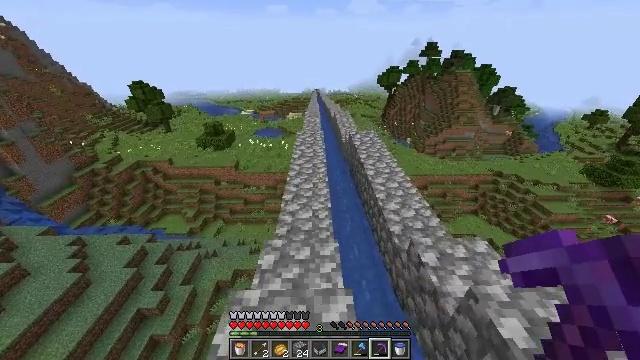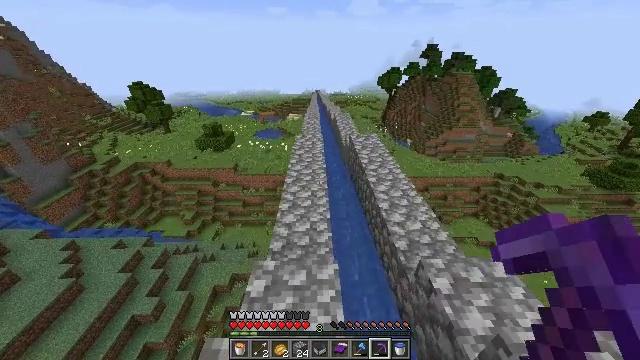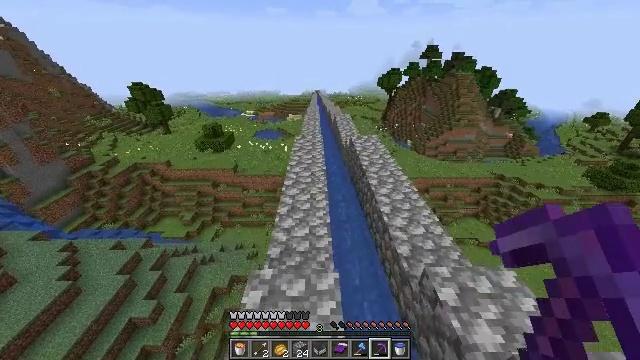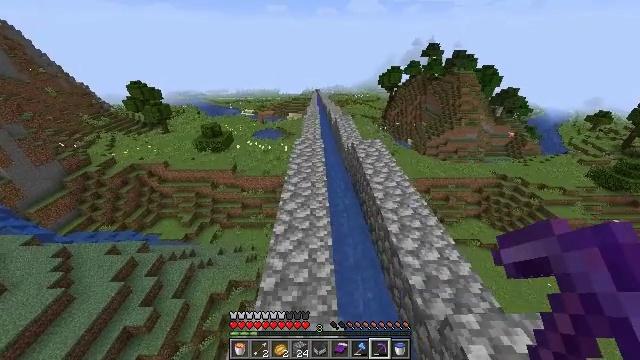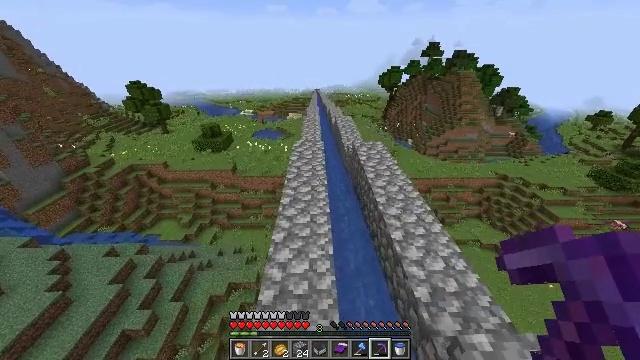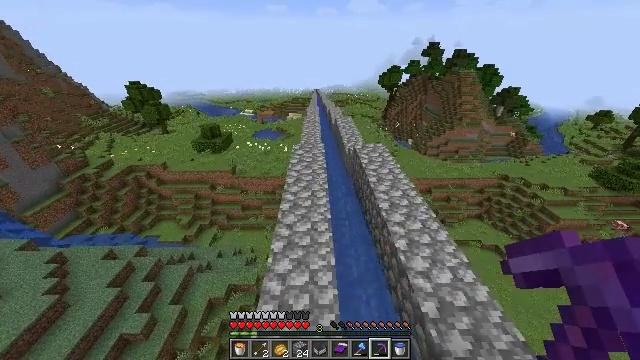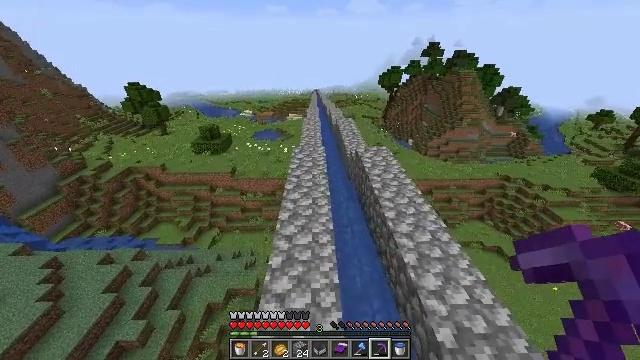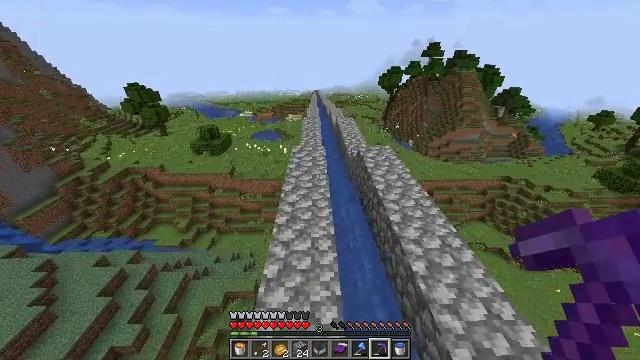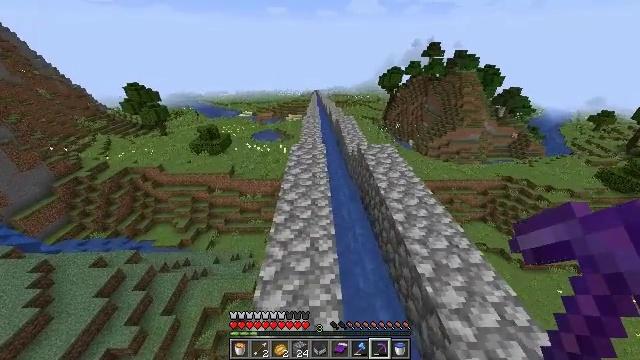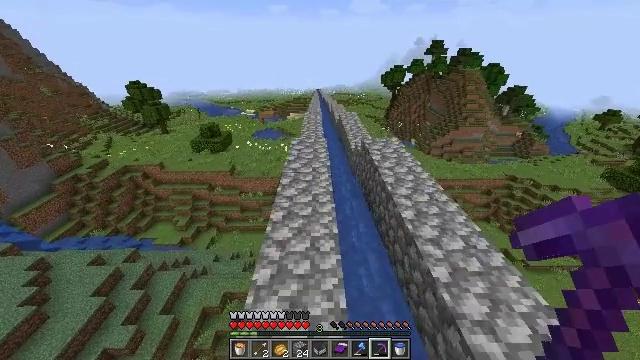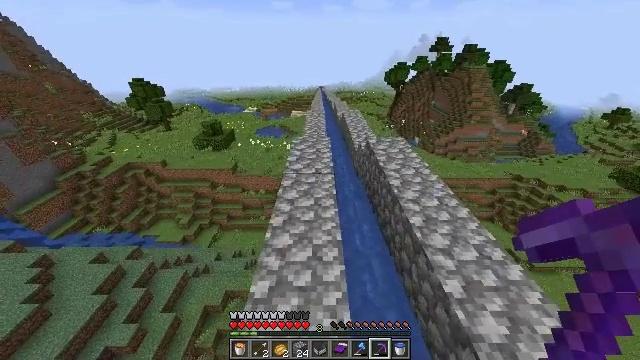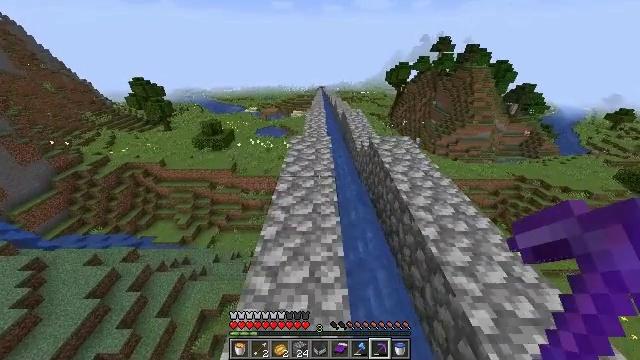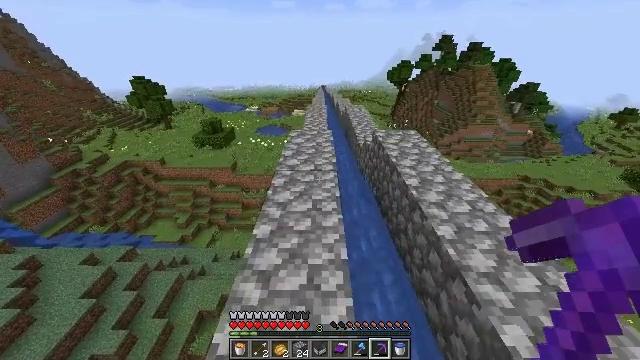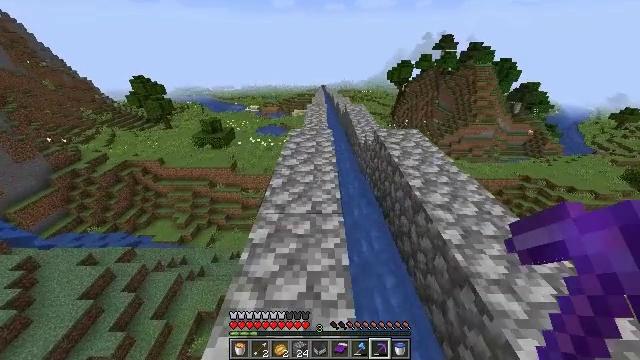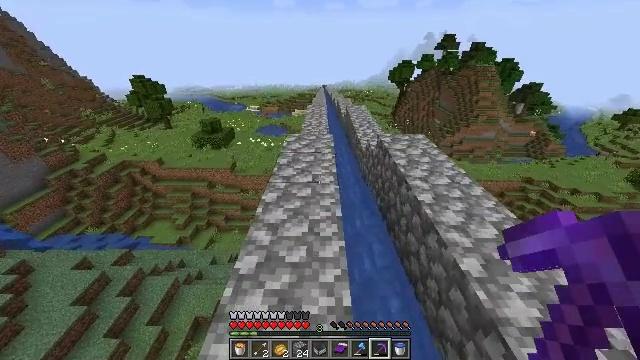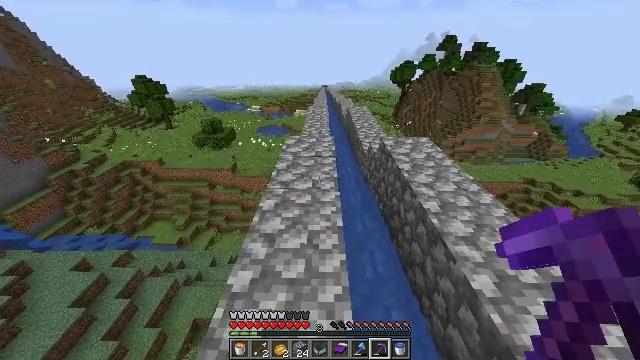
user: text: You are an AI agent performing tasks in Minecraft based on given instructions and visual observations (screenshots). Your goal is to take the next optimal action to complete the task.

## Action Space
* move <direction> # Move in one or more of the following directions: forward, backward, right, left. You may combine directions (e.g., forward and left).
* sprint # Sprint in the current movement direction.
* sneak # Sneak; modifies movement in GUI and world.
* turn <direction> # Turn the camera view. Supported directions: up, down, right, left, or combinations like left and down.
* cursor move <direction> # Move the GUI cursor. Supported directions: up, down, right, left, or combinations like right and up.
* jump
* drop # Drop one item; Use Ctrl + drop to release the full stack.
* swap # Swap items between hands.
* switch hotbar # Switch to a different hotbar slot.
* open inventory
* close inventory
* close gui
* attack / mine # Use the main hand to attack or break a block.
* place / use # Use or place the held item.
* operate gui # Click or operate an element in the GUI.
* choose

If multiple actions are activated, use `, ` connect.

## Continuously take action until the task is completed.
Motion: motion action
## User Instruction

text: Break the cobblestone to create a path.
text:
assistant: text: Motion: move forward
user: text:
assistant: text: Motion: move forward
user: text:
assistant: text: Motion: move forward
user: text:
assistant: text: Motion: move forward, sprint
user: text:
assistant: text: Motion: move forward, sprint
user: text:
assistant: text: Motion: move forward, sprint
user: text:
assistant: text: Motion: move forward, sprint
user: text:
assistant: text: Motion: move forward, sprint
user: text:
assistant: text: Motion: move forward
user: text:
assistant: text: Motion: move forward
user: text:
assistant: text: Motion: move forward
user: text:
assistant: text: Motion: move forward
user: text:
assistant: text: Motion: move forward
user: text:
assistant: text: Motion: move forward
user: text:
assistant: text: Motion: move forward
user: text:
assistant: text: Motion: move forward
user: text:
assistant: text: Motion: move forward
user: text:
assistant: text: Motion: move forward
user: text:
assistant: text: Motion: move forward
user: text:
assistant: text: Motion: no_op
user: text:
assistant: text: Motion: no_op
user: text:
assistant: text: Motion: no_op
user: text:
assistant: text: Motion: turn right and down
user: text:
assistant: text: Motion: turn right and down
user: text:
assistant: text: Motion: turn right and down
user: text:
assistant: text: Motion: turn right
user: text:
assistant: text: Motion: turn right
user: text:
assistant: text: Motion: turn right
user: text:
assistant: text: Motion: turn right
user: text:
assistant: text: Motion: turn right